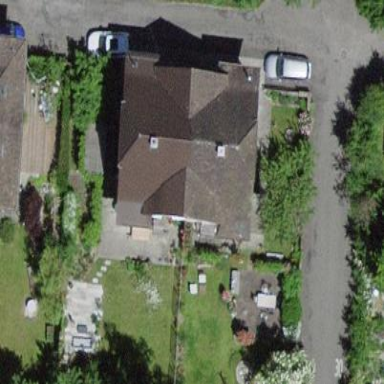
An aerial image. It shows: Terrace building with hipped roof.